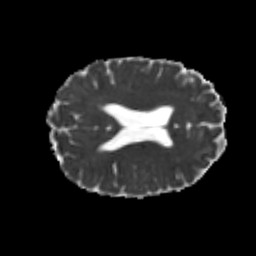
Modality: MD
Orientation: axial
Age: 22
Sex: male
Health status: healthy
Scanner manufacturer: philips
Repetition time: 7.386 s
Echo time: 0.08599 s